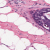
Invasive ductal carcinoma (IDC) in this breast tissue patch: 0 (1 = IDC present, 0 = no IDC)